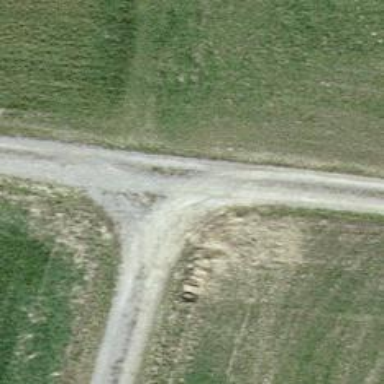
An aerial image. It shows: Track with grade 3 surface.